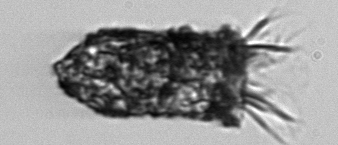
Label: Tintinnopsis